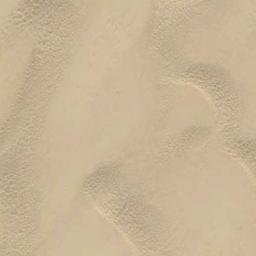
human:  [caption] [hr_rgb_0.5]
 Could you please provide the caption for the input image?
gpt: The desert has yellow sand and some barchan dunes .

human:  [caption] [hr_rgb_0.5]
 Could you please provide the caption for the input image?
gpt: The desert is full of yellow sand .

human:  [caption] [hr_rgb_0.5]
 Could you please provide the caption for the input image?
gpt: There are some bare rocks in this desert .

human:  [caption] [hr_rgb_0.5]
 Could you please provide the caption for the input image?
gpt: This is a yellow desert with wavy stripes .

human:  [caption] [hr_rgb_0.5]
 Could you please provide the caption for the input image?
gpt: A yellow desert with some dunes .